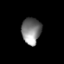
Tissue: lung
Cell type: Epithelial cells
Senescence score: 0.2142
Nuclear area (px): 492
Mean DAPI intensity: 127.939